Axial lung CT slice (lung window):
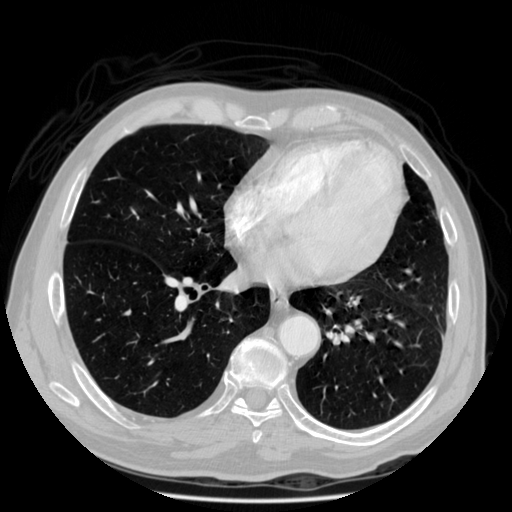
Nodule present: no